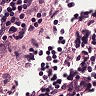
Metastatic tissue present: no